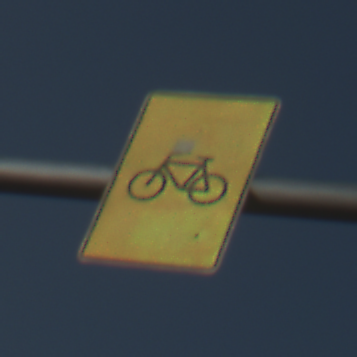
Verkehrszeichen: RadverkehrOhnePfeilsymbol
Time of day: MorningAfternoon
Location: Outdoor (Nature)
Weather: Clear
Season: NotSpecified
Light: Natural